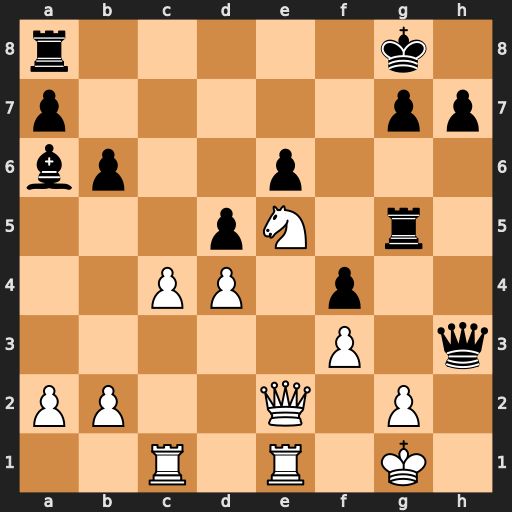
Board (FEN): r5k1/p5pp/bp2p3/3pN1r1/2PP1p2/5P1q/PP2Q1P1/2R1R1K1
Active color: w
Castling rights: -
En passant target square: -
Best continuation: Ng4 Qh5 Qxe6+